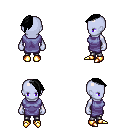
a pixel art fantasy rpg character, female body template, dark elf, purple skin, chain tabard jacket, metal pants, black long mohawk hairstyle, gold boots, four views (front, back, left, right), 2x2 character sprite sheet, small pixel art, hard edges, no anti-aliasing